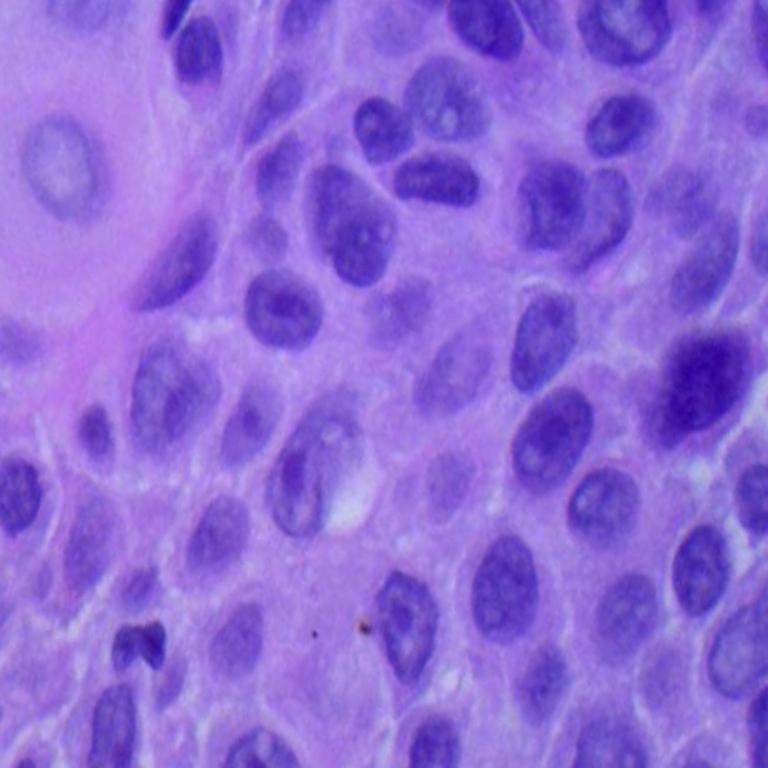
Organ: lung
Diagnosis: squamous carcinomas